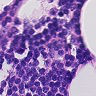
Metastatic tissue present: no